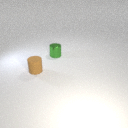
small brown rubber cylinder to the left of small green metal cylinder